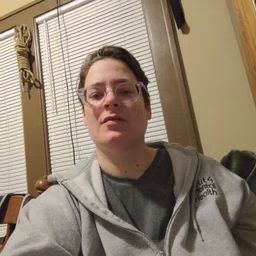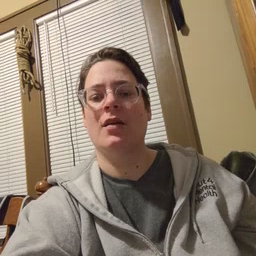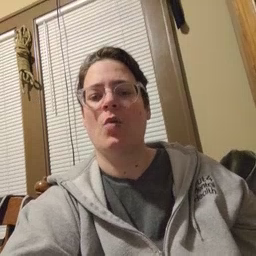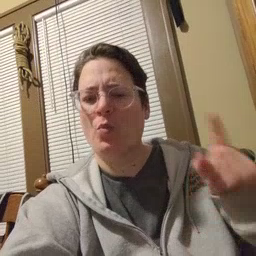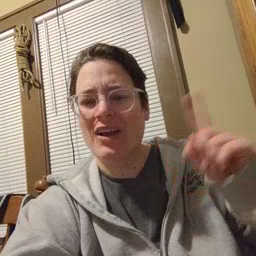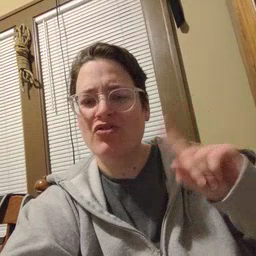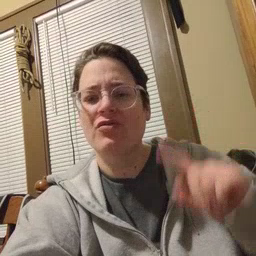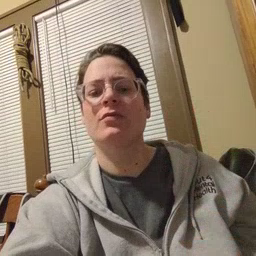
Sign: where